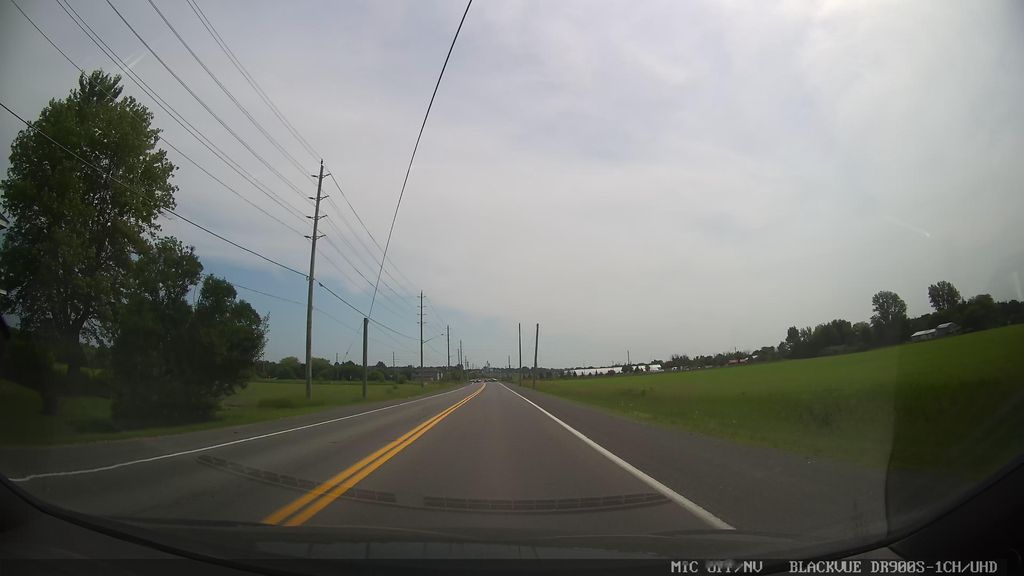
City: ottawa-gatineau